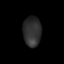
Tissue: skin
Cell type: Epithelial cells
Senescence score: 0.1865
Nuclear area (px): 534
Mean DAPI intensity: 46.625